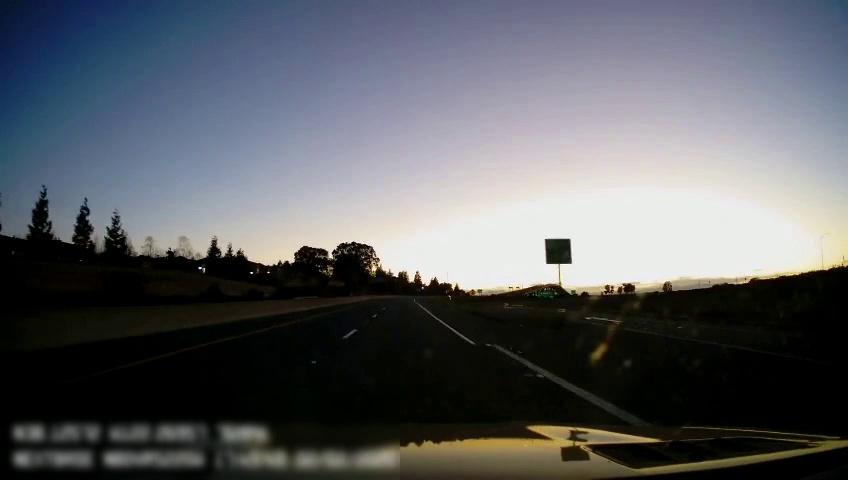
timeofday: Dusk/Dawn/Twilight
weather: Sunny
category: Drivable Space
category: Lanes | Current Lane
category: Lanes | Current Lane
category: Lanes | Alternate Lane
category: Lanes | Alternate Lane
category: Lanes | Alternate Lane